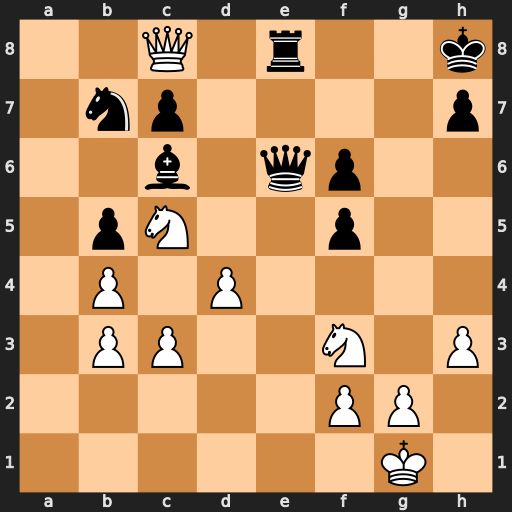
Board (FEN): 2Q1r2k/1np4p/2b1qp2/1pN2p2/1P1P4/1PP2N1P/5PP1/6K1
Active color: w
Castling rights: -
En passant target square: -
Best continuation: Qxe6 Rxe6 Nxe6 Bxf3 gxf3